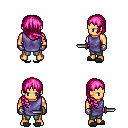
a pixel art fantasy rpg character, male body template, human, tanned skin, chain tabard jacket, teal pants, pink right-swept hairstyle, metal gloves, gray slippers, dagger, four views (front, back, left, right), 2x2 character sprite sheet, small pixel art, hard edges, no anti-aliasing